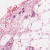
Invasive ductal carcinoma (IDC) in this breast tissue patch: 0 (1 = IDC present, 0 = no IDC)